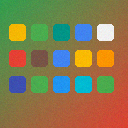
Screen state: on